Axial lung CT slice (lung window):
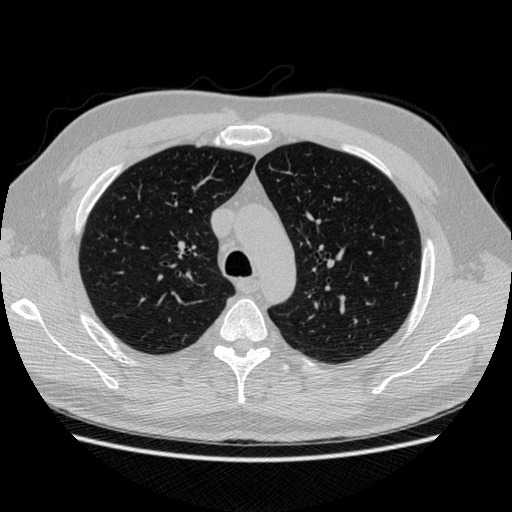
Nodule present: no